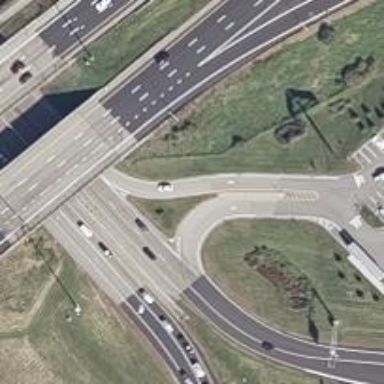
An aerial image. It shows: Trunk link highway with asphalt surface.